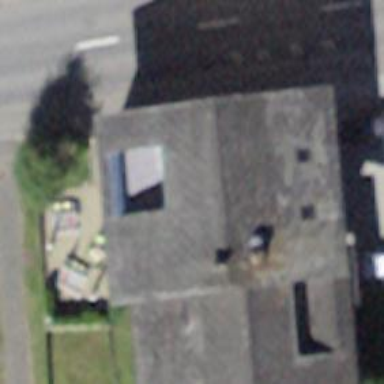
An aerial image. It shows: Restaurant located within hotel.